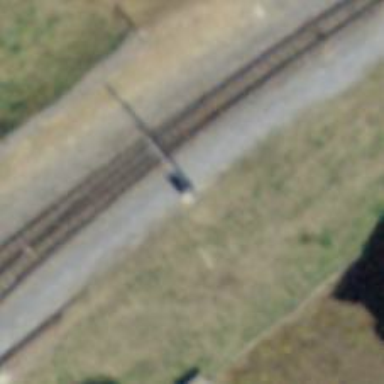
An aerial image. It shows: Catenary mast for power lines.